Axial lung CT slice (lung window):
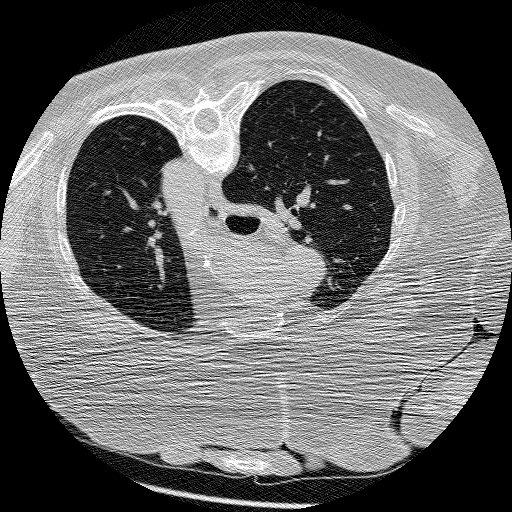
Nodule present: no